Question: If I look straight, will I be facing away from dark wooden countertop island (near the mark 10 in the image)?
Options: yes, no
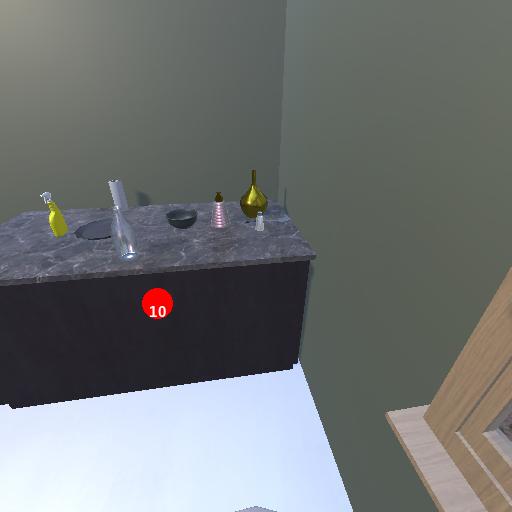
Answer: yes